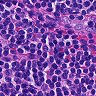
Metastatic tissue present: no